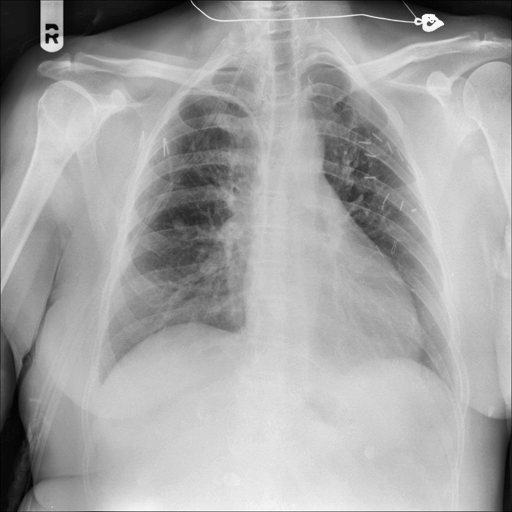
Finding: NORMAL